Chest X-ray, AP view. Patient: 62 years old, sex M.
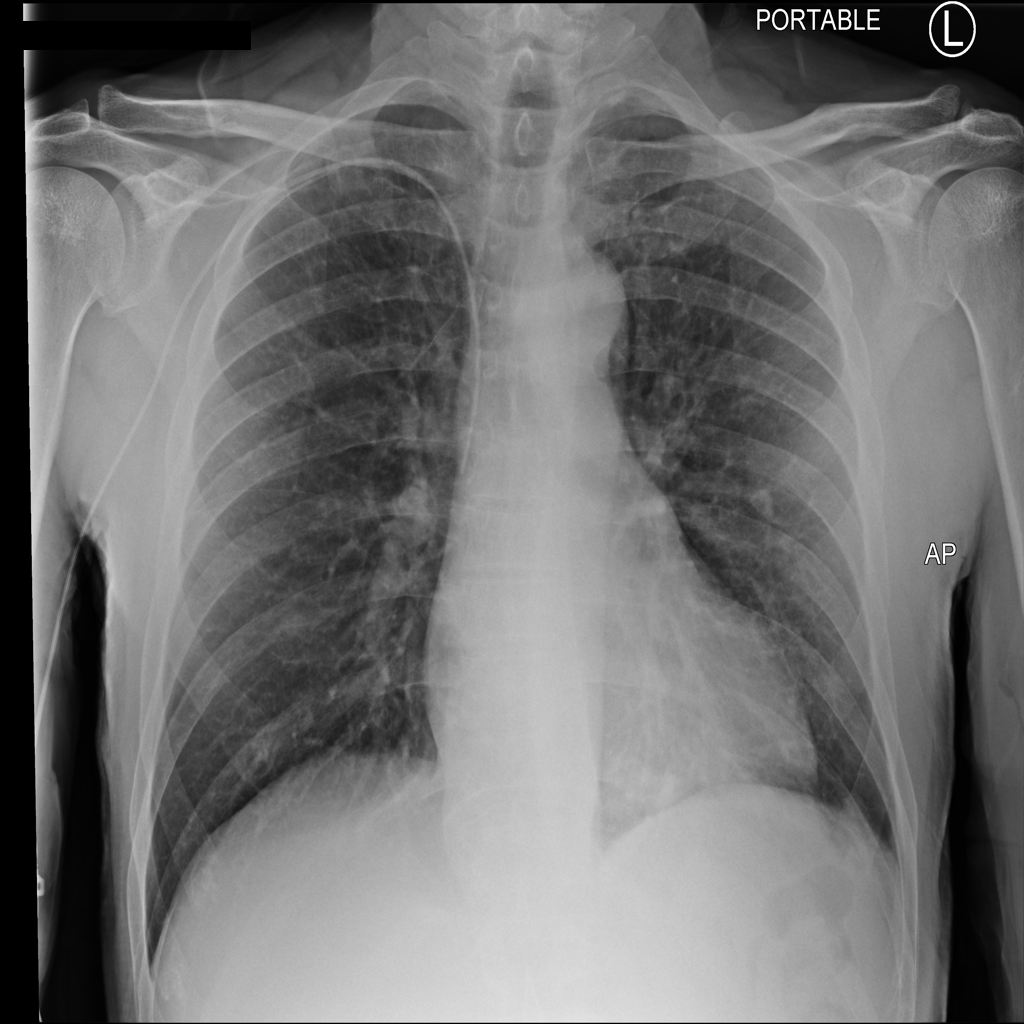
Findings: No Finding